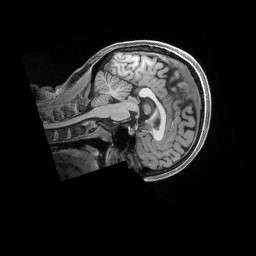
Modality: T1w
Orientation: sagittal
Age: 22
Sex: female
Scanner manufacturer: siemens
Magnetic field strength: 3 T
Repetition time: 2.5 s
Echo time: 0.00296 s